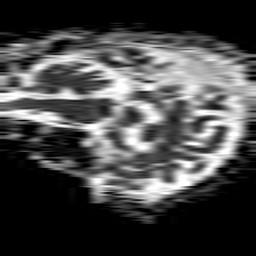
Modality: ADC
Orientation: sagittal
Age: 83
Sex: male
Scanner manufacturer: philips
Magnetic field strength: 1.5 T
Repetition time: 4.6 s
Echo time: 0.08631 s